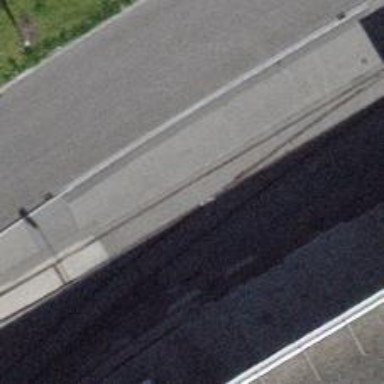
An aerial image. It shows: Railway switch.